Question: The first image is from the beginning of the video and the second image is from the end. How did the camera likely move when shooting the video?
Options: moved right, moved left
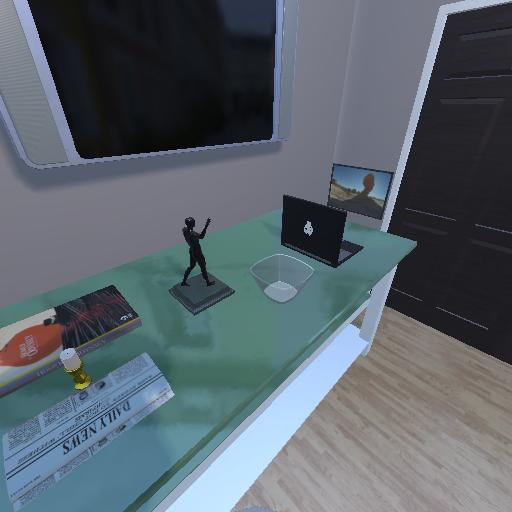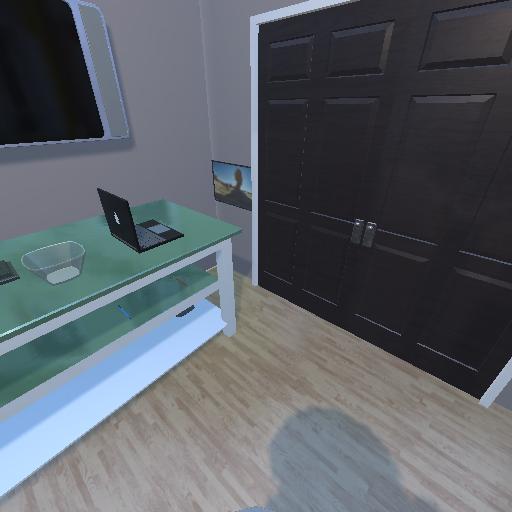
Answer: moved right